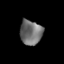
Tissue: lung
Cell type: T cells
Senescence score: 0.2345
Nuclear area (px): 535
Mean DAPI intensity: 111.991